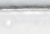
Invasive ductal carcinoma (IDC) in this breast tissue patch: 0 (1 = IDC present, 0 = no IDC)